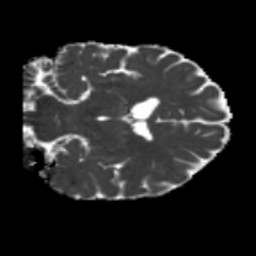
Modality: MD
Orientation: coronal
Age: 42
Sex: male
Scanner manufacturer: siemens
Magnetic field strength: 3 T
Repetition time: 5.25 s
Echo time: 0.08 s